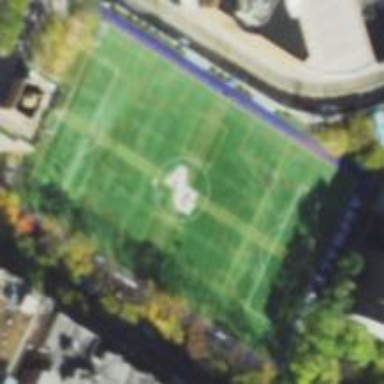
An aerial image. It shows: Artificial turf soccer pitch for leisure land.